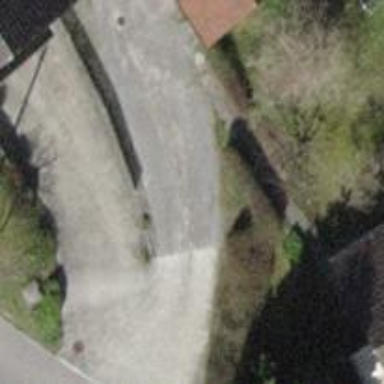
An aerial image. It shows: Driveway made of paving stones.